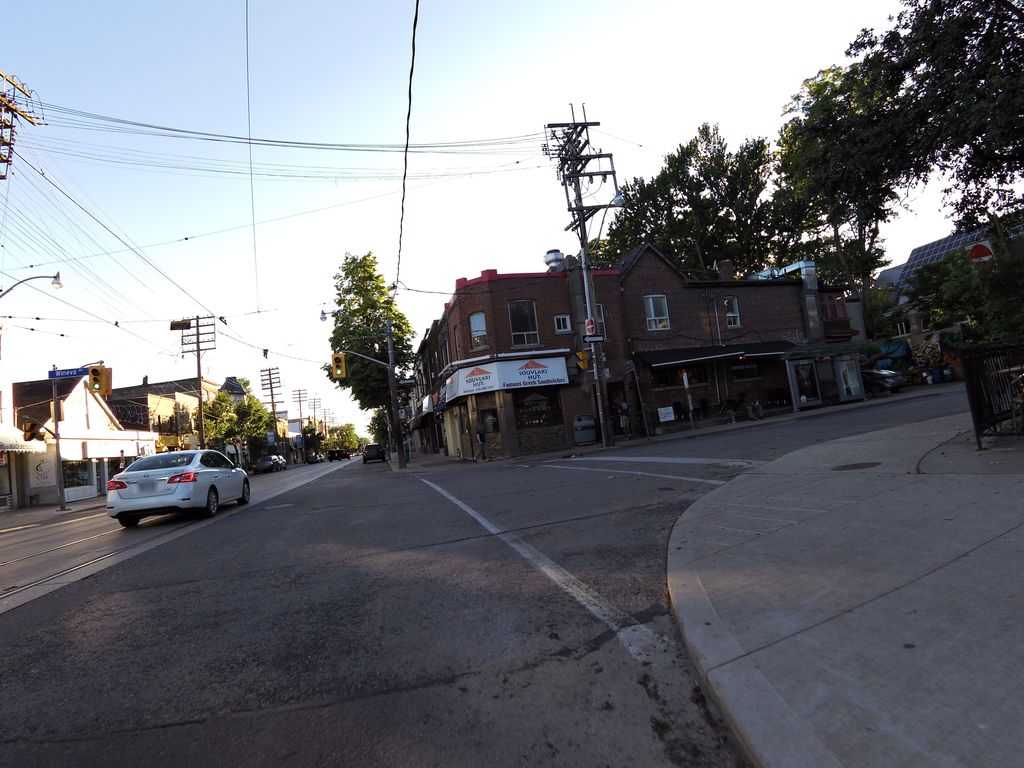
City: toronto